Interaction volume radius: 10 \u00c5
Interaction volume height: 45 \u00c5
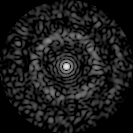
Disorder parameter: 0.8457